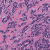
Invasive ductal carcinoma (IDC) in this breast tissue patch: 1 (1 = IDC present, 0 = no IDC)